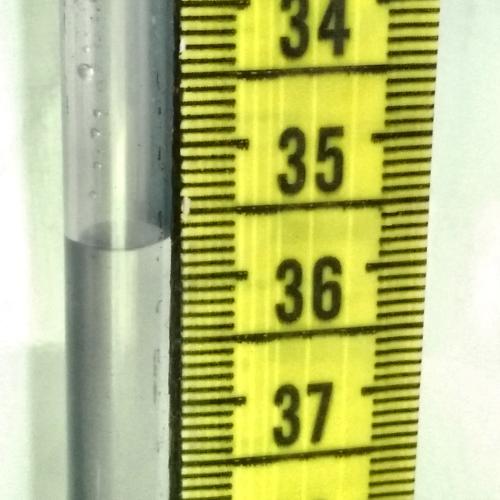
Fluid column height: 35.7 cm